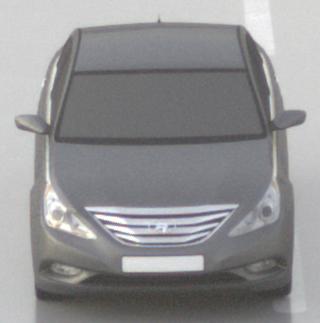
Make: Hyundai
Model: Sonata
Detailed model: Gen. 6 YF
Model produced from: 2009
Model produced until: 2016
Doors: 4
Color: gray
Road condition: wet road
Daytime: sunrise or sunset
Contrast: low contrast